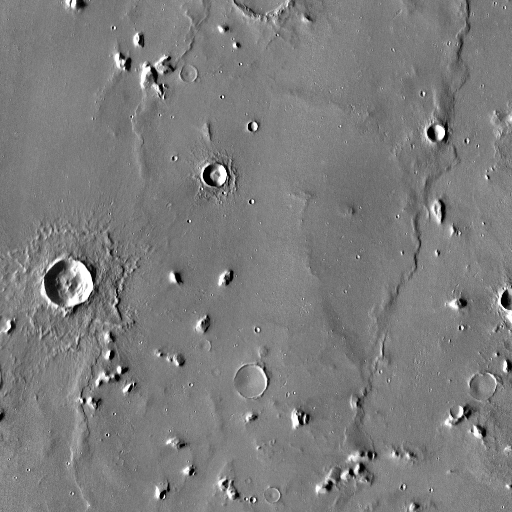
Crater classes present: Background, Other, Layered, Buried